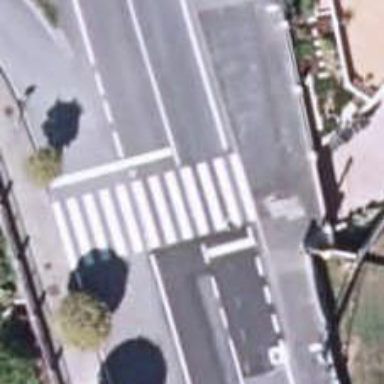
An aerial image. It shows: Uncontrolled road crossing.